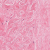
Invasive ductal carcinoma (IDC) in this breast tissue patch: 0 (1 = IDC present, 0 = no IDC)